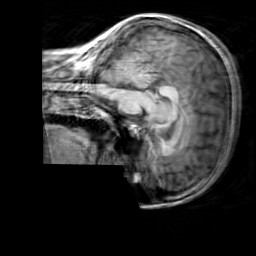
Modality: T1w
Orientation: sagittal
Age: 28
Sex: female
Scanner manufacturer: siemens
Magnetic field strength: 3 T
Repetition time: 2.3 s
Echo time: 0.00303 s